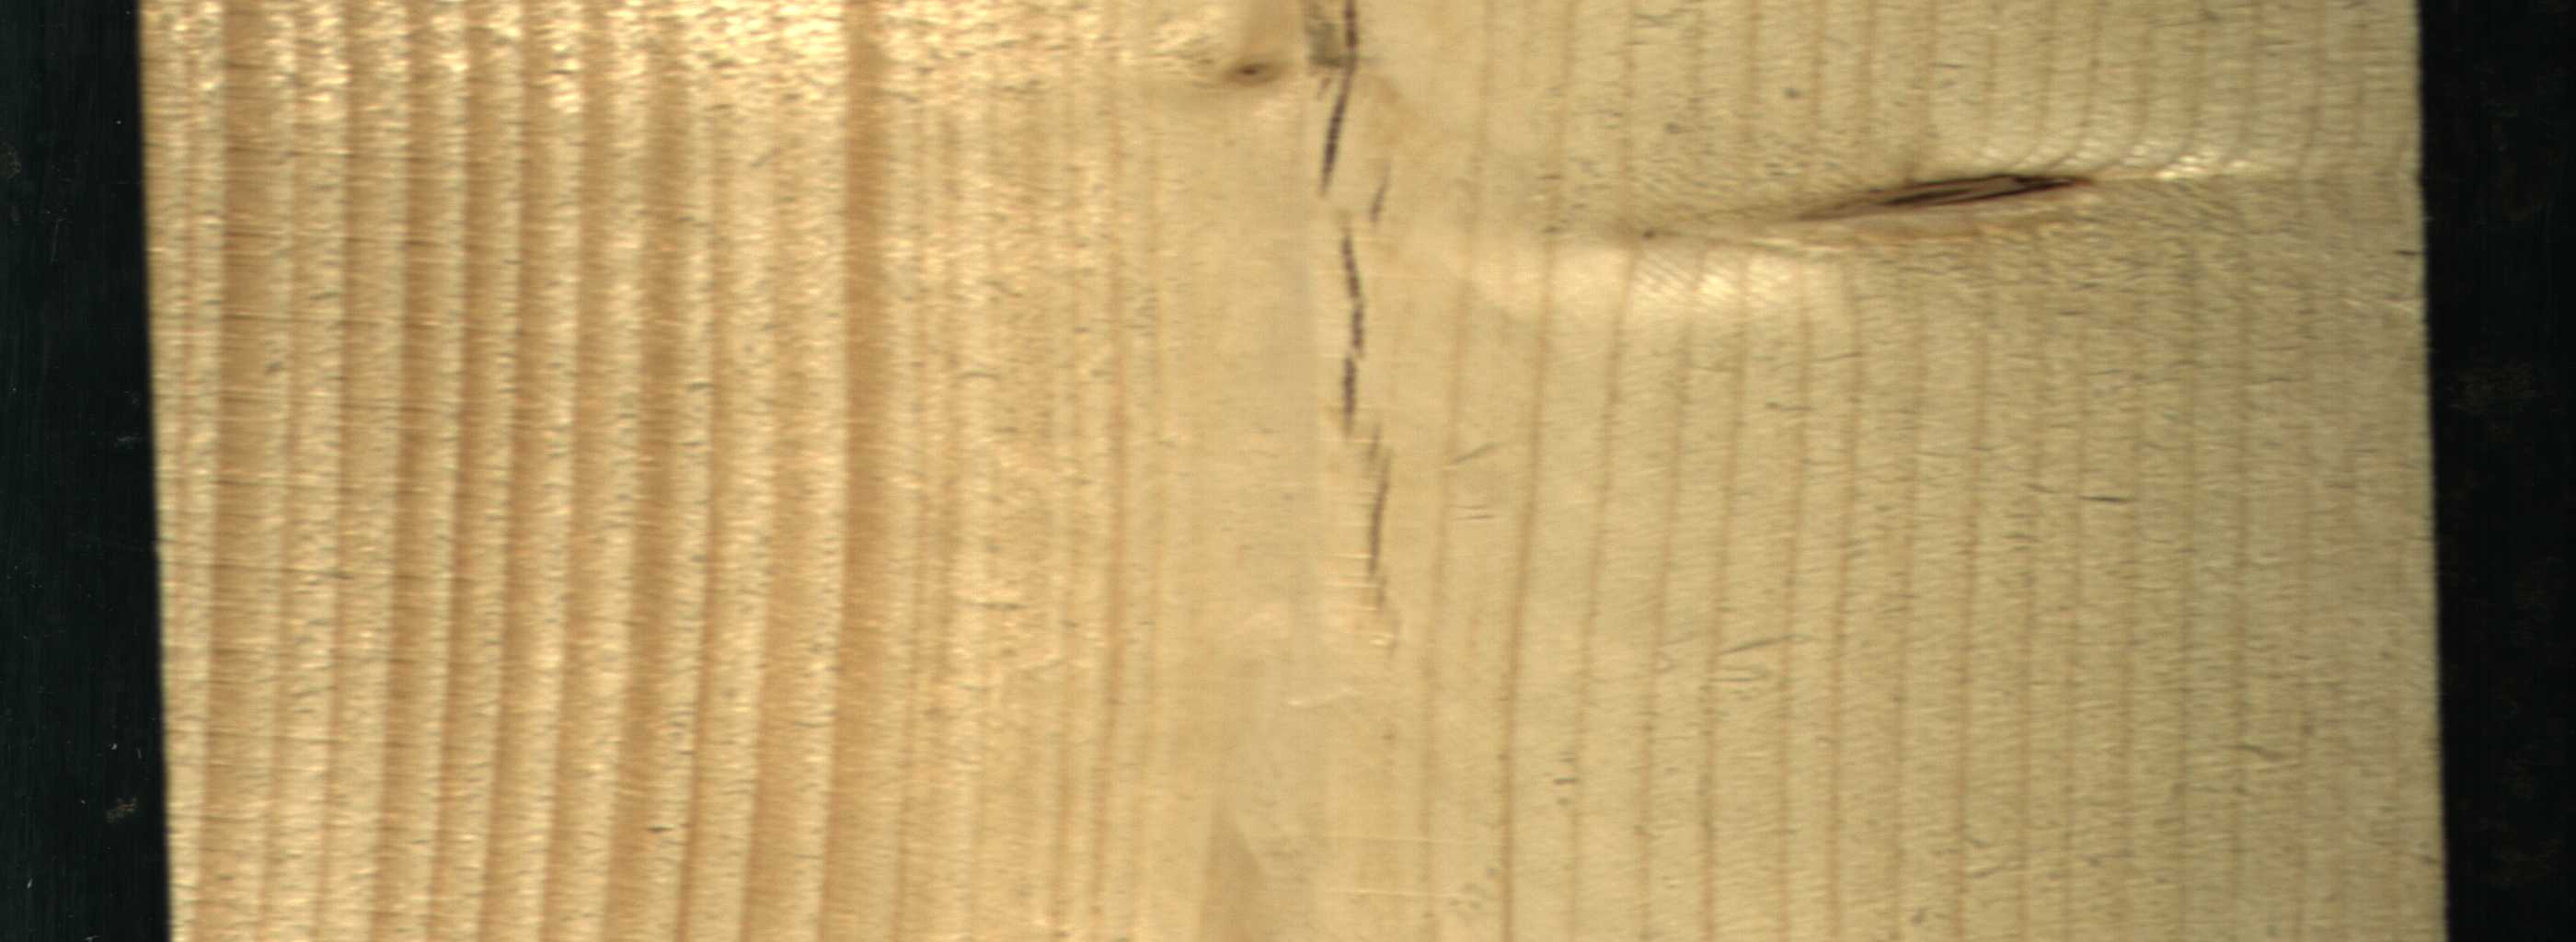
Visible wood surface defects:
Crack
Crack
Crack
Dead_Knot
Live_Knot